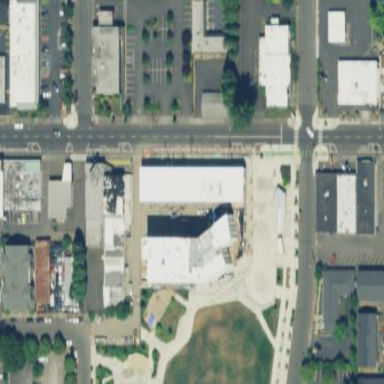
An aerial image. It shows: Part of building.